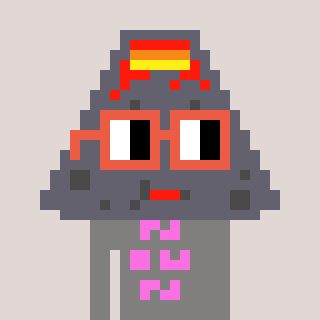
a pixel art character with square orange glasses, a volcano-shaped head and a bluegrey-colored body on a warm background